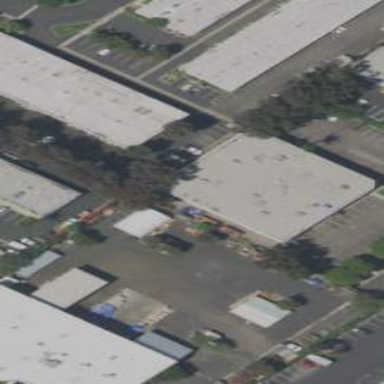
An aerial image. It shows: Commercial building.